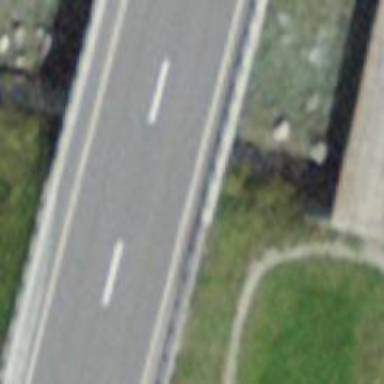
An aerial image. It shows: Asphalt bridge over primary highway with no sidewalk.